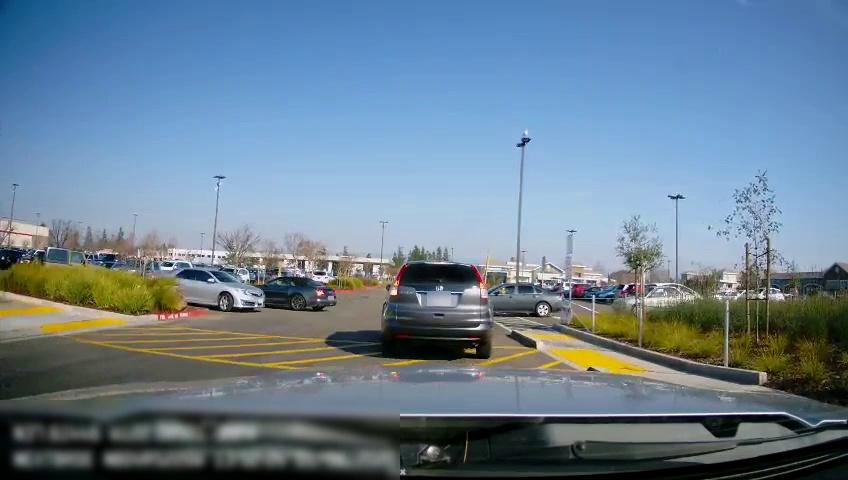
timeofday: Day
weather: Sunny
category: Drivable Space
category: Vehicles | SUV
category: Vehicles | Car
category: Vehicles | Car
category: Vehicles | Car